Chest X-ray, PA view. Patient: 84 years old, sex M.
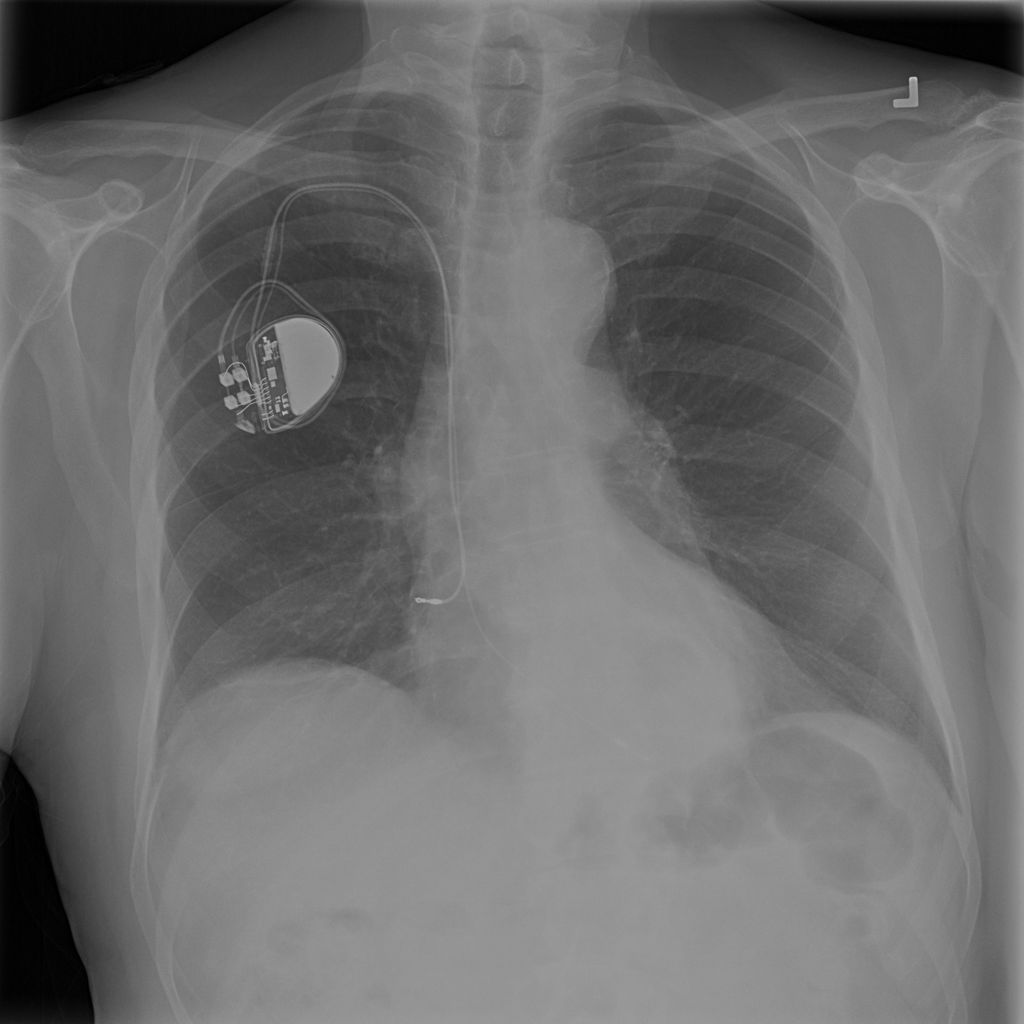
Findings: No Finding